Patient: sex F, age 58
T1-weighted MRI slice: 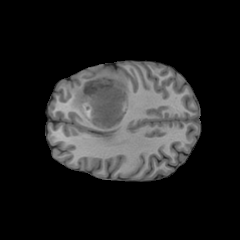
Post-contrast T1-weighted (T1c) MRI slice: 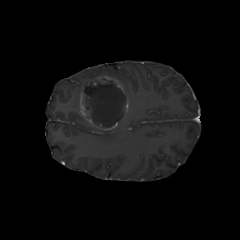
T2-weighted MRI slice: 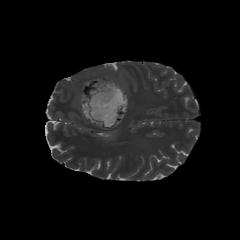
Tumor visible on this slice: yes
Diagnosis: Glioblastoma, IDH-wildtype
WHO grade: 4